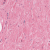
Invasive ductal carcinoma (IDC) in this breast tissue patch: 0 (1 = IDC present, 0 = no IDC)